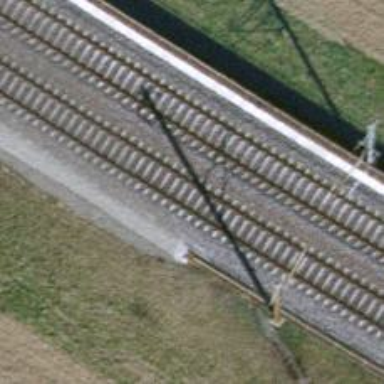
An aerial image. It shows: Single-track railway bridge with electrified contact line.